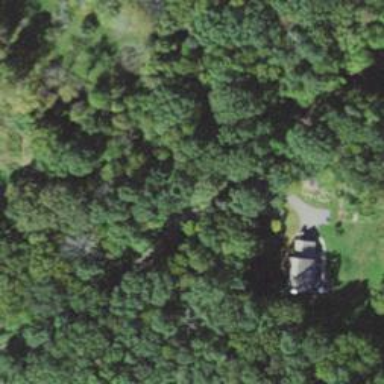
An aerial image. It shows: Residential driveway off service road.